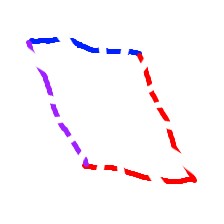
Shape: parallelogram